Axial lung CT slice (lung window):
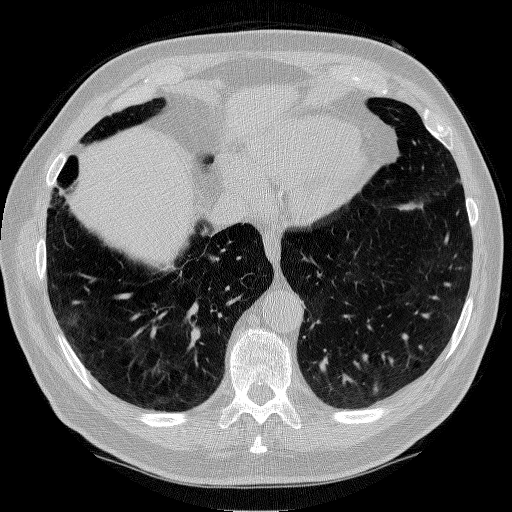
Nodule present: no